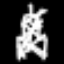
Label: The Eiffel Tower